Question: model
'''
public function sign_in()
{
if (isset($_POST)) {
$this->load->library('session');
$Email = $this->input->post('Email');
$Password = $this->input->post('Password');
$this->db->select('id', 'Name', 'Password', 'Email');
$this->db->from('users');
$this->db->where('Email', $Email);
$this->db->where('Password', md5($Password));
$this->db->limit(1);
$query = $this->db->get();
if ($query->num_rows() > 0) {
$data = array();
foreach ($query->result() as $row)
{
$data[] = array(
'Name' => $row->Name
);
}
return $data;
} else {
return false;
}
}
}
'''
//controller
'''
public function index()
{
$this->load->model('Login');
$data = $this->Login->sign_in();
if ($data) {
$this->load->view('index', $data);
echo 'success';
print_r($data);
} else {
$this->load->view('index');
}
}
'''
// result

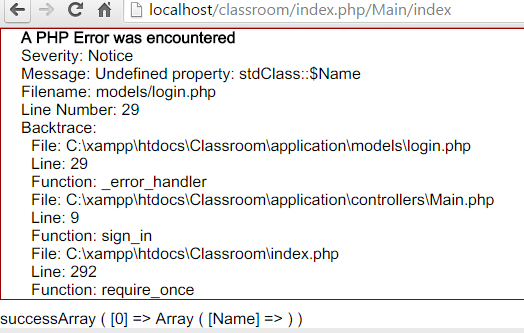
Answer: The problem here is your model, specifically your query.
1. Your SELECT is set to retrieve the following: 'id', 'Name', 'Password', 'Email' but in reality (according to your code), you only need Name.
2. You are creating an unnecessary array. As you may or may not know, $query->result() is a Codeigniter function that returns an array of objects. Therefore, you do not need to iterate over it and create another array. All you need to do is return those results, and let your controller do the iteration using the -> operator to obtain you object data.
With all that said, these are the errors I would deal with in your current model method. I used comments to explain:
'''
public function sign_in()
{
if (isset($_POST)) { //POST info should be set in the controller, not in the model
$this->load->library('session'); //Why do you need this??
$Email = $this->input->post('Email'); ///POST info should be set in the controller, not in the model
$Password = $this->input->post('Password');//POST info should be set in the controller, not in the model
$this->db->select('id', 'Name', 'Password', 'Email'); // why do you require all these, if you are only returning the NAME ?
$this->db->from('users');
$this->db->where('Email', $Email);
$this->db->where('Password', md5($Password));
$this->db->limit(1); // why limit, if there should already only be one account that matches?
$query = $this->db->get();
//the code below is iterating for no purpose.
//If the reason why youre doing this iteration is to obtain arrays rather than arrays of objects,
//then use $this->db->result_array() instead
//also, the conditional is not necessary as it will already return false (0) if none found.
if ($query->num_rows() > 0) {
$data = array();
foreach ($query->result() as $row) {
$data[] = array(
'Name' => $row->Name
);
}
return $data;
} else {
return false;
}
}
}
'''
---
I would rewrite your code like this:
'''
public function sign_in($Email, $Password) {
$this->db->select('Name');
$this->db->from('users');
$this->db->where('Email', $Email);
$this->db->where('Password', md5($Password));
$query = $this->db->get();
return $query->row();
}
}
'''
'''
public function index() {
$data = array();
if(isset($_POST)){
$this->load->model('Login');
$Email = $this->input->post('Email');
$Password = $this->input->post('Password');
$result = $this->Login->sign_in($Email, $Password);
if ($result) {
$data["user_info"] = $result;
}
}
$this->load->view('index', $data);
}
'''
'''
print_r($user_info);
//or
echo $user_info->Name;
'''